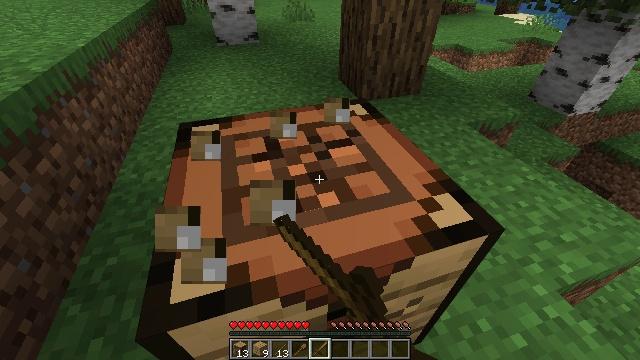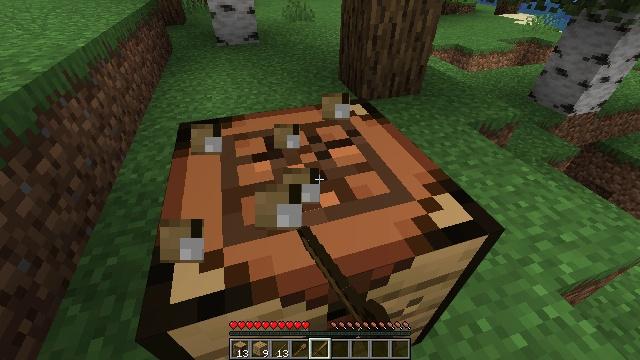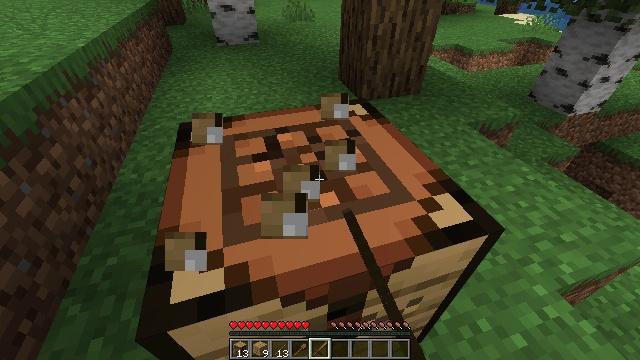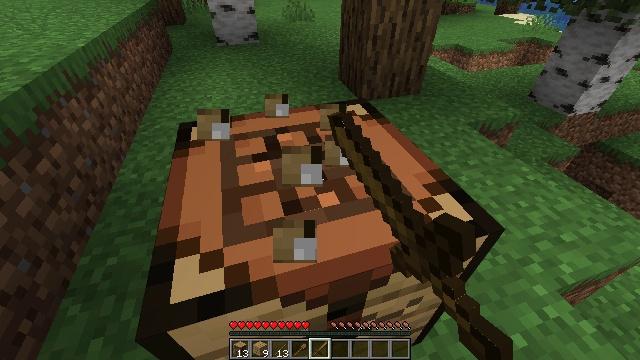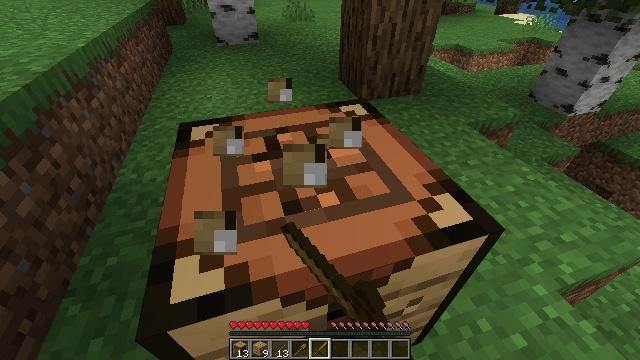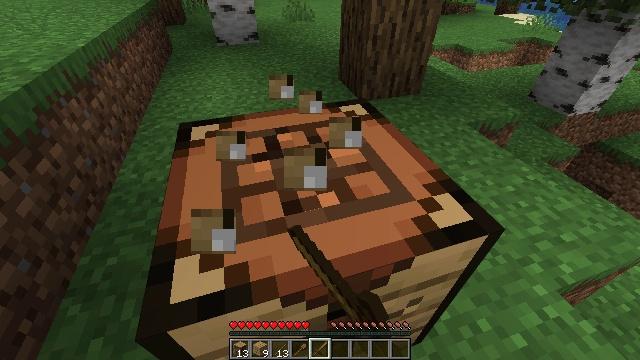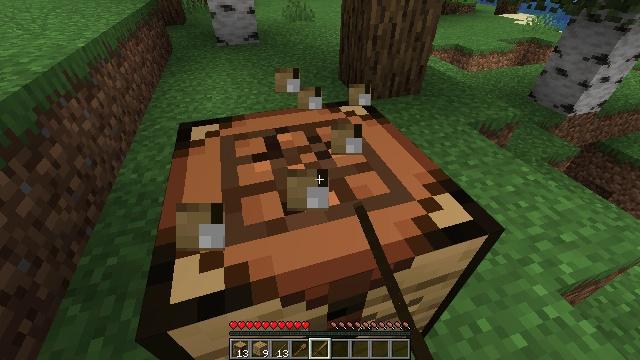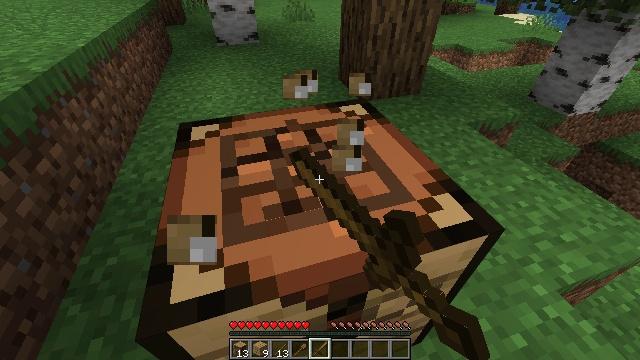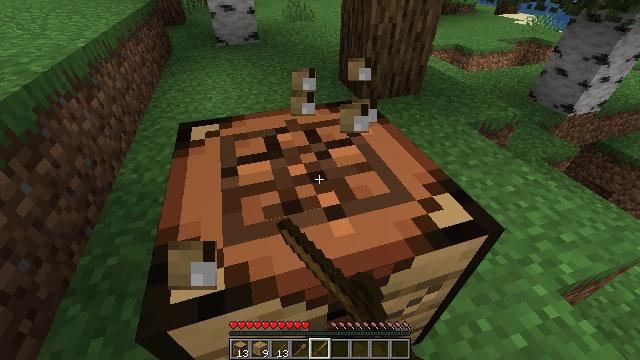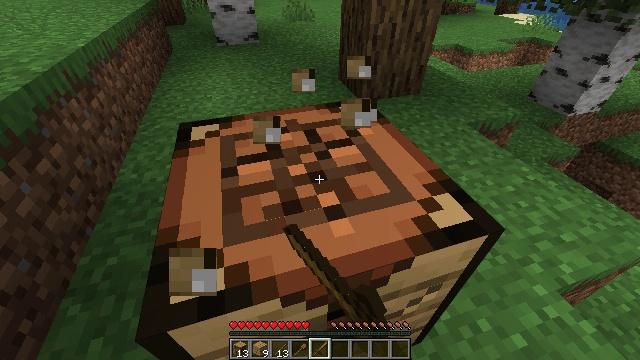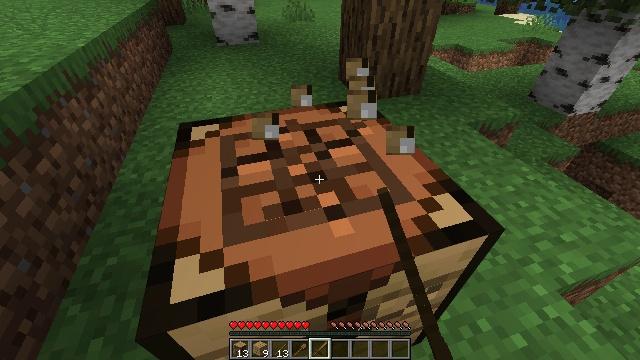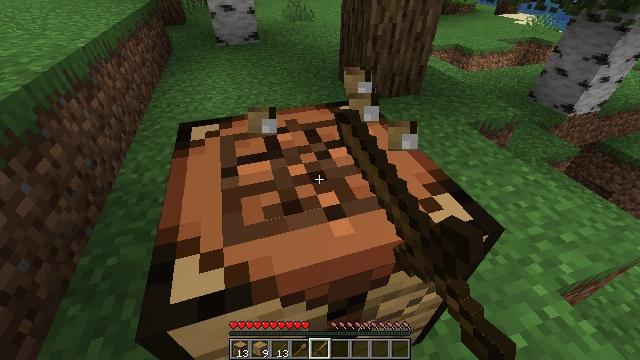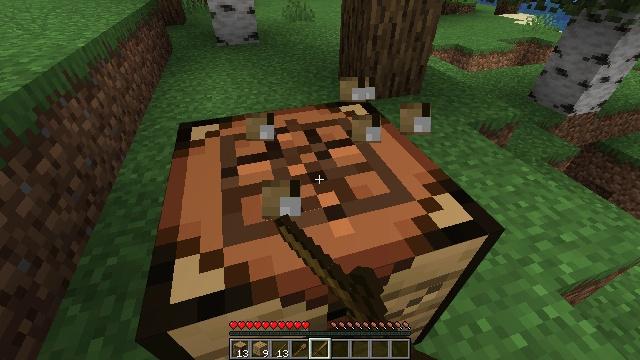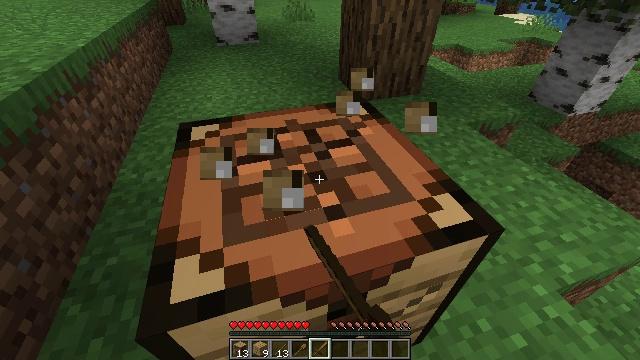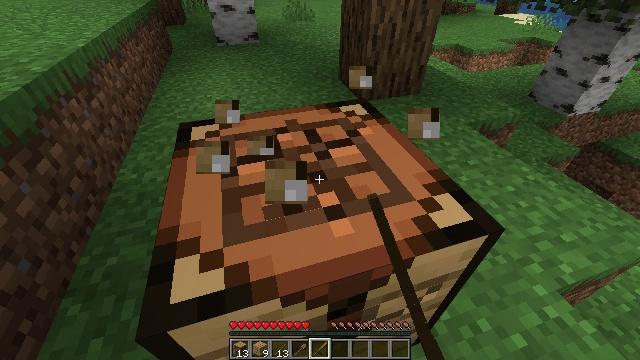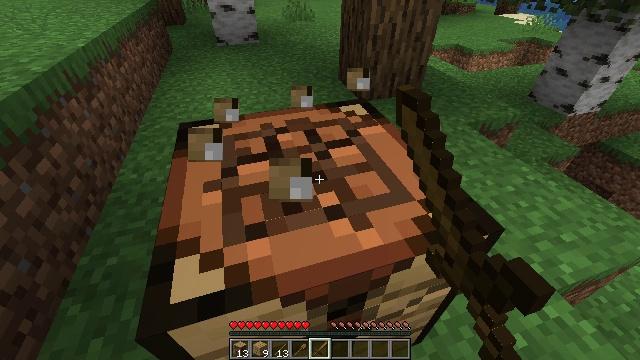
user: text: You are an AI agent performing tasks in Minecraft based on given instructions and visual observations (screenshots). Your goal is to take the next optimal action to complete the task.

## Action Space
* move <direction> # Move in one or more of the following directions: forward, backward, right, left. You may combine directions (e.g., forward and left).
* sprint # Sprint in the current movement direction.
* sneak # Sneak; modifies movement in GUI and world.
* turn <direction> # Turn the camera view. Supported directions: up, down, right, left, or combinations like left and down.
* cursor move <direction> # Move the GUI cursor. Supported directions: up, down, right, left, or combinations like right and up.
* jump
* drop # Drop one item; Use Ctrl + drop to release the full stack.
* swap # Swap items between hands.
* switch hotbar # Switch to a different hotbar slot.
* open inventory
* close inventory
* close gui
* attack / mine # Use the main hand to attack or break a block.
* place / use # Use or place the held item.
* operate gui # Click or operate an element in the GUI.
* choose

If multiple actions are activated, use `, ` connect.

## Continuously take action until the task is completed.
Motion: motion action
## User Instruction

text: Put back the crafting table.
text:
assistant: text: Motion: attack / mine
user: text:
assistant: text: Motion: attack / mine
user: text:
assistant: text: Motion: attack / mine
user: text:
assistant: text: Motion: attack / mine
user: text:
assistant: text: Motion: attack / mine
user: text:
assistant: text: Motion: attack / mine
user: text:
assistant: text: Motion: attack / mine
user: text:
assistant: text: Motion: attack / mine
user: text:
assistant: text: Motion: attack / mine
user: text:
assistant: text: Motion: attack / mine
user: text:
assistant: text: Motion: attack / mine
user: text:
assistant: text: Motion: attack / mine
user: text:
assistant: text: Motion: attack / mine
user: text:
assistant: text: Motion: attack / mine
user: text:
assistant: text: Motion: attack / mine
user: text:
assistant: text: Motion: attack / mine
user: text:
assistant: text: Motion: attack / mine
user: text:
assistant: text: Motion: attack / mine
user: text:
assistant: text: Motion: attack / mine
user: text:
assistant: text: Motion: attack / mine
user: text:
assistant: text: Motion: attack / mine
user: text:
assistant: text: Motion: attack / mine
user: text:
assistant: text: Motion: attack / mine
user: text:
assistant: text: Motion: attack / mine
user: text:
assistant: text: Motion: attack / mine
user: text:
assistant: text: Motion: attack / mine
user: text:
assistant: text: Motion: attack / mine
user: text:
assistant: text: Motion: attack / mine
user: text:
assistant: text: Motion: attack / mine
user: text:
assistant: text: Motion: attack / mine